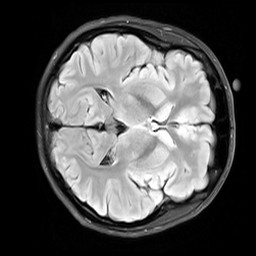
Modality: FLAIR
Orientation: axial
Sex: female
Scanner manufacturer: siemens
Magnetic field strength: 3 T
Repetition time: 10 s
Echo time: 0.09 s